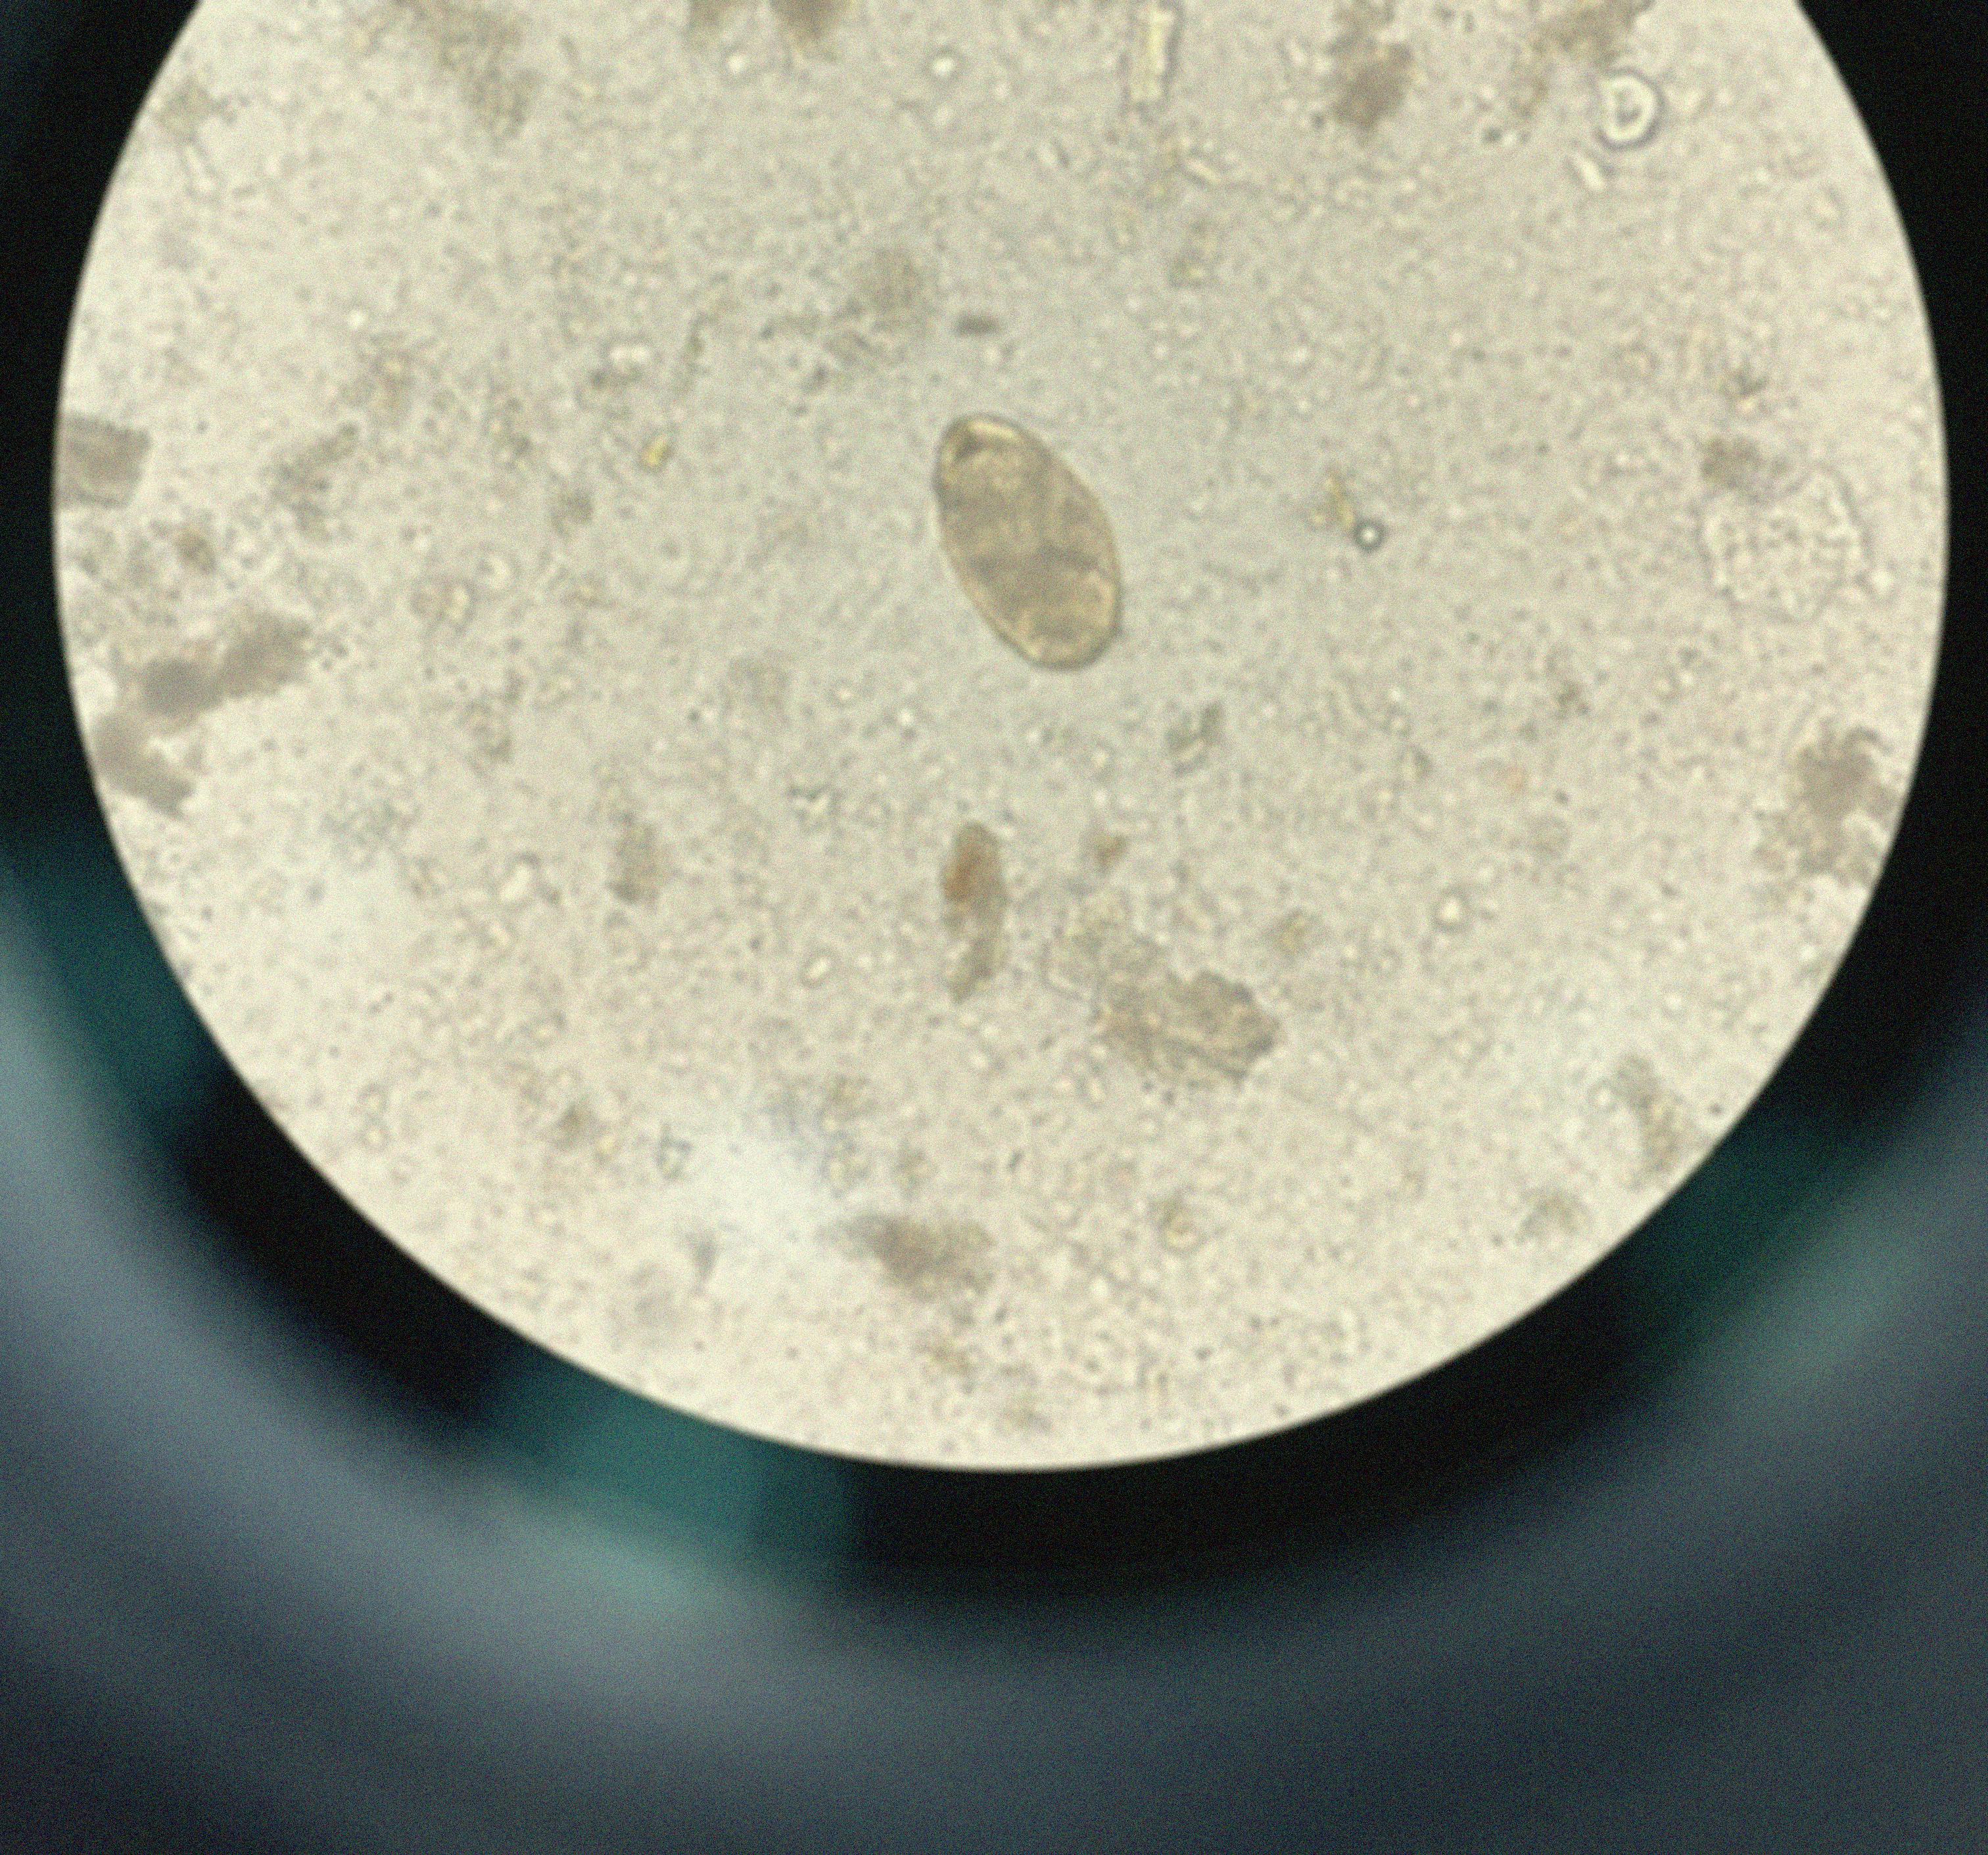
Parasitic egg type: Paragonimus spp